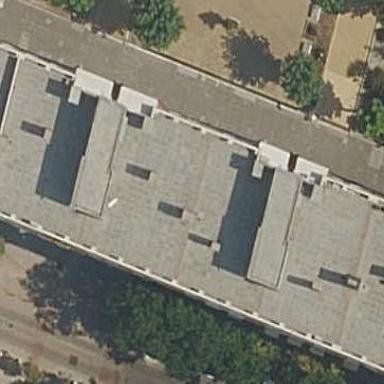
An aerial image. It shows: View of apartment building.